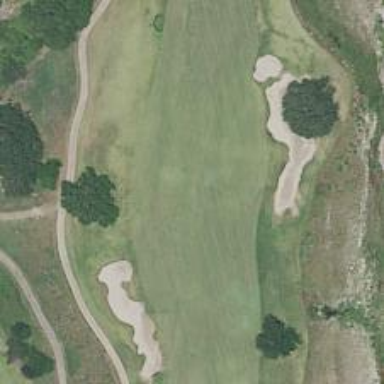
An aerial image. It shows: Golf hole.